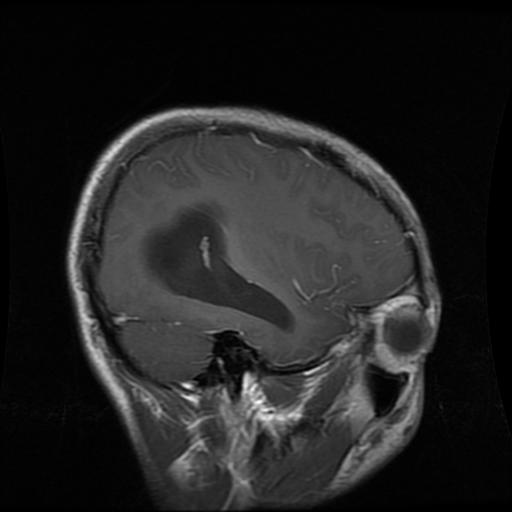
Label: glioma